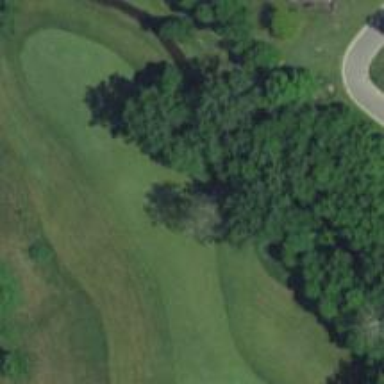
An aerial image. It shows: Path for both roads and golfers.